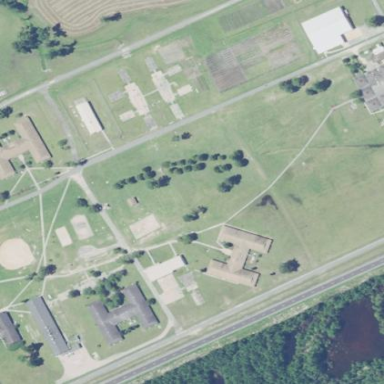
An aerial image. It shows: Prison.